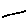
Label: line